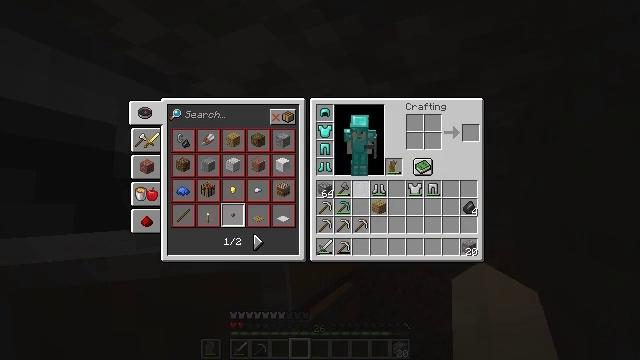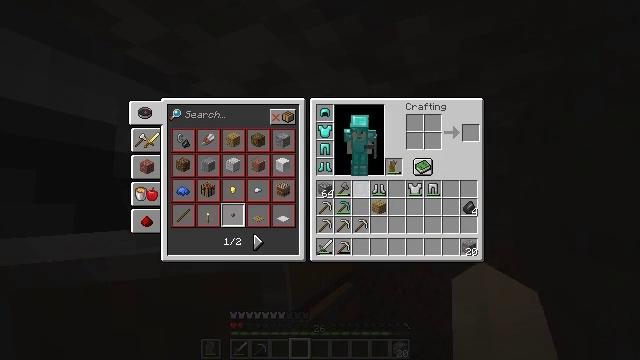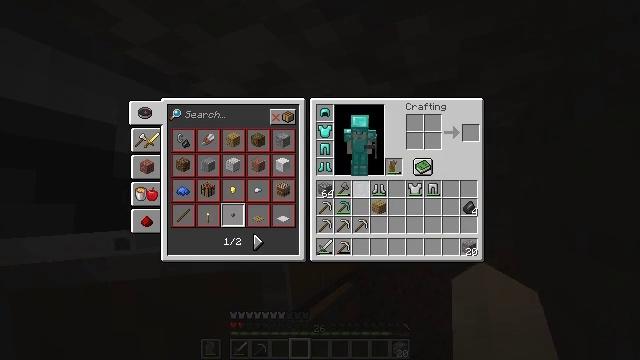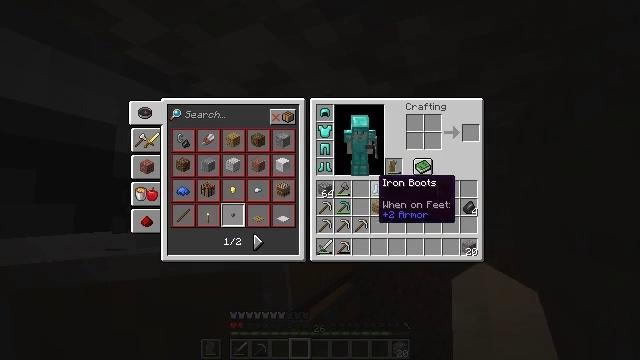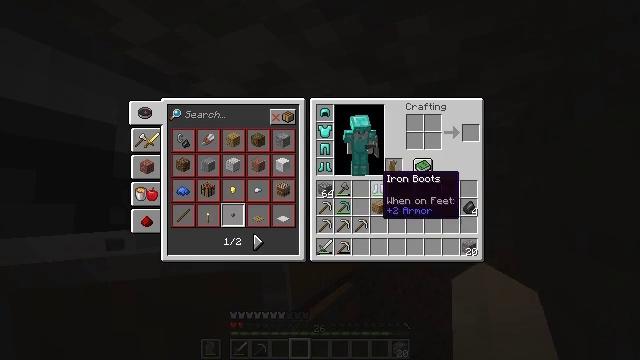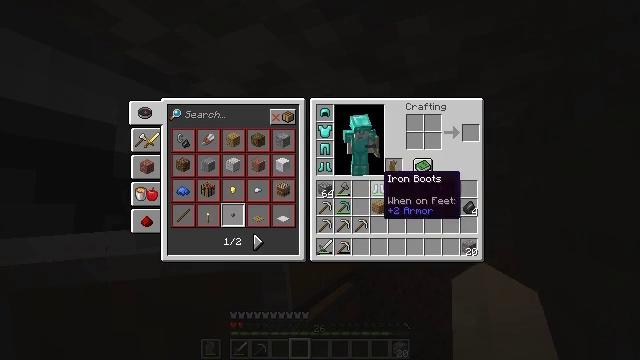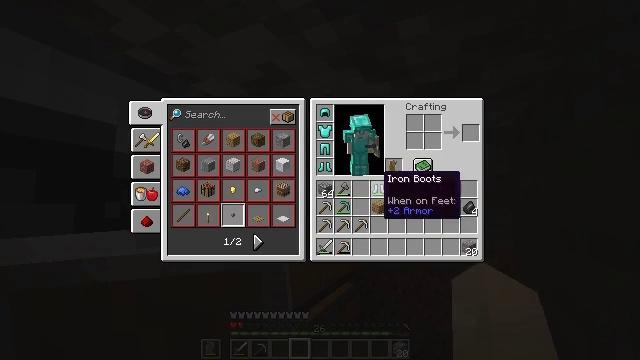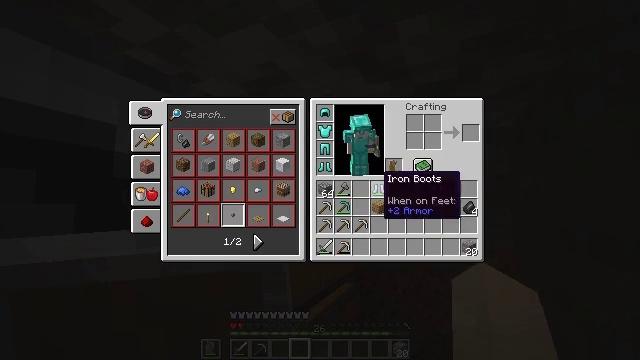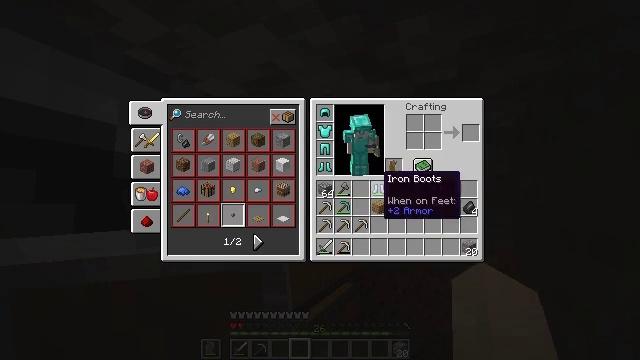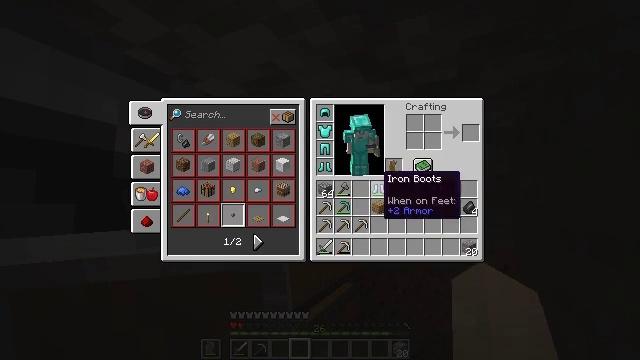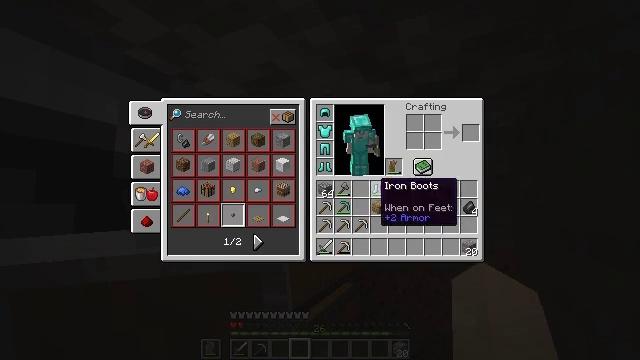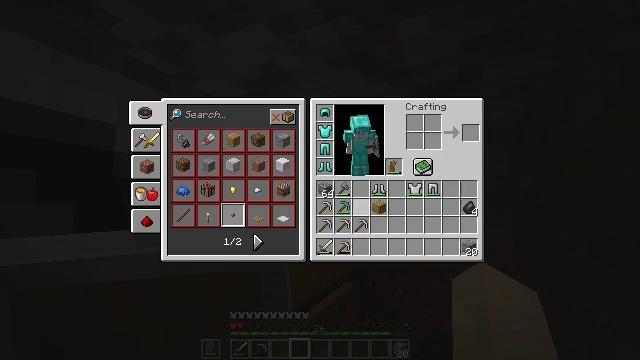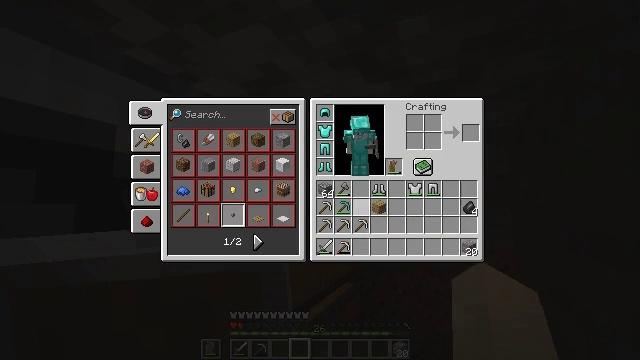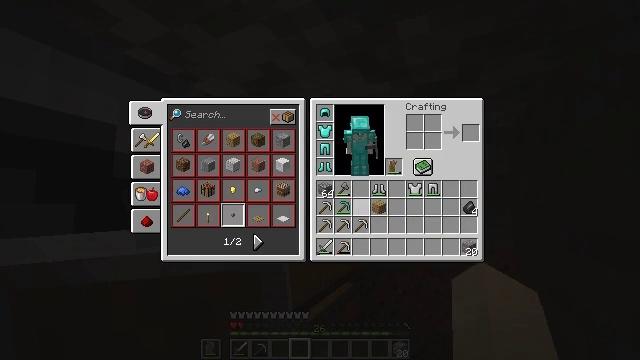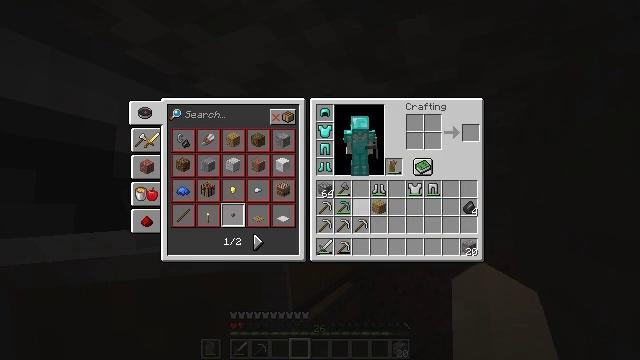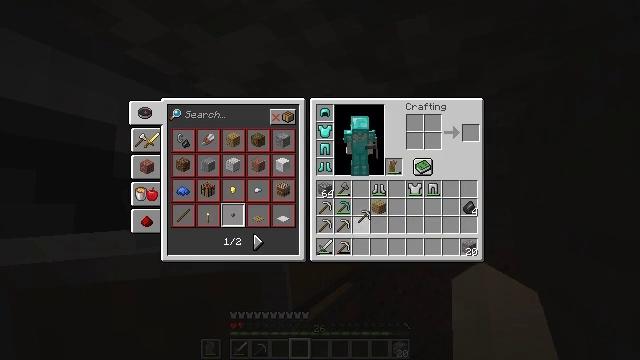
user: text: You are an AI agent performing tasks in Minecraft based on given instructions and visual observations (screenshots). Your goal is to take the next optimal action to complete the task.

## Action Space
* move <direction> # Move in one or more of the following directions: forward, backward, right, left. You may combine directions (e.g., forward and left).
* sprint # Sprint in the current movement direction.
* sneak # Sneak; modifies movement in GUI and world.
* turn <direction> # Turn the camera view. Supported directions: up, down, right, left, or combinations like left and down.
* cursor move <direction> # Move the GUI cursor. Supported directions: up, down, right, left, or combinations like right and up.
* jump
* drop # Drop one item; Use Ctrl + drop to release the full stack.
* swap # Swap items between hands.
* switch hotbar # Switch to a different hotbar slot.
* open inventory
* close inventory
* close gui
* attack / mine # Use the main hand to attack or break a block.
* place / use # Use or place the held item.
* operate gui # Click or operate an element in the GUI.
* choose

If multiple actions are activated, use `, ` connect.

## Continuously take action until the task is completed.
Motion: motion action
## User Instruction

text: Open the crafting table and craft a cobblestone wall.
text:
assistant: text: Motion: sneak
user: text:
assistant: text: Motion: sneak
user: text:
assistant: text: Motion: sneak, turn right
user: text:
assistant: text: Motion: no_op
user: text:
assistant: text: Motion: no_op
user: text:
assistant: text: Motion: no_op
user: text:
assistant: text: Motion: no_op
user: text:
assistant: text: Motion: no_op
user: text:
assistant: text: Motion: no_op
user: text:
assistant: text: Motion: turn down
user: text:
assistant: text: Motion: turn down
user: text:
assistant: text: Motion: no_op
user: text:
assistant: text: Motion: no_op
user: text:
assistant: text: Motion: no_op
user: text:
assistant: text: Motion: attack / mine
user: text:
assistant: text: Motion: attack / mine
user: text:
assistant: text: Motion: turn down, attack / mine
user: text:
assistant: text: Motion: no_op
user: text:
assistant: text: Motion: no_op
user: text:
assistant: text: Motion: no_op
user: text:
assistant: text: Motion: no_op
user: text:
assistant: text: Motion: no_op
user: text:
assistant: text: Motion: no_op
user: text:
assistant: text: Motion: no_op
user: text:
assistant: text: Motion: no_op
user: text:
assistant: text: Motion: attack / mine
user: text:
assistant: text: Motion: attack / mine
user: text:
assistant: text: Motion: attack / mine
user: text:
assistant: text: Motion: no_op
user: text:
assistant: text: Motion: no_op